Field crop: maize
Growth stage: 2
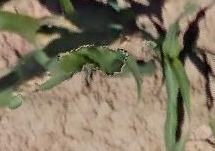
Species: maize